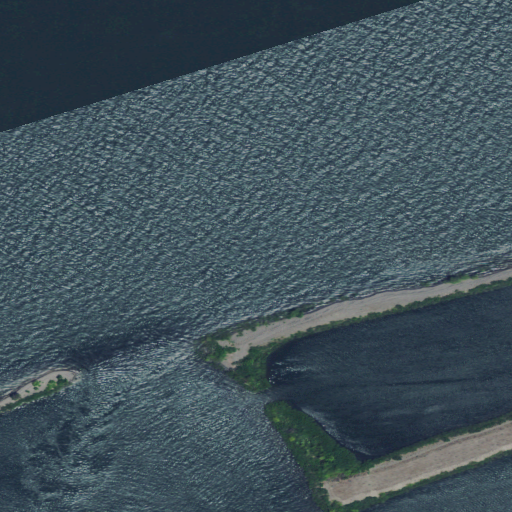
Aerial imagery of valley in Oregon named Gerking Canyon containing open water, low intensity development, herbaceous wetlands, medium intensity development, and open development